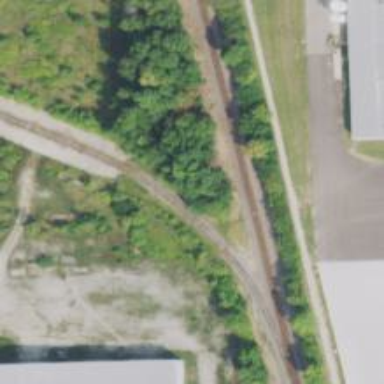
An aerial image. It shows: Rail spur service.